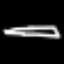
Label: pencil